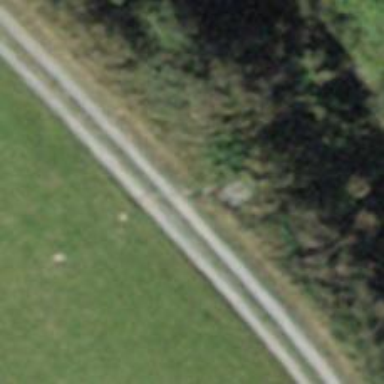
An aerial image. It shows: Path.